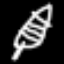
Label: leaf